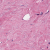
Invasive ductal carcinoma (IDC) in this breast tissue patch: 1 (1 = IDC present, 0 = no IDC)